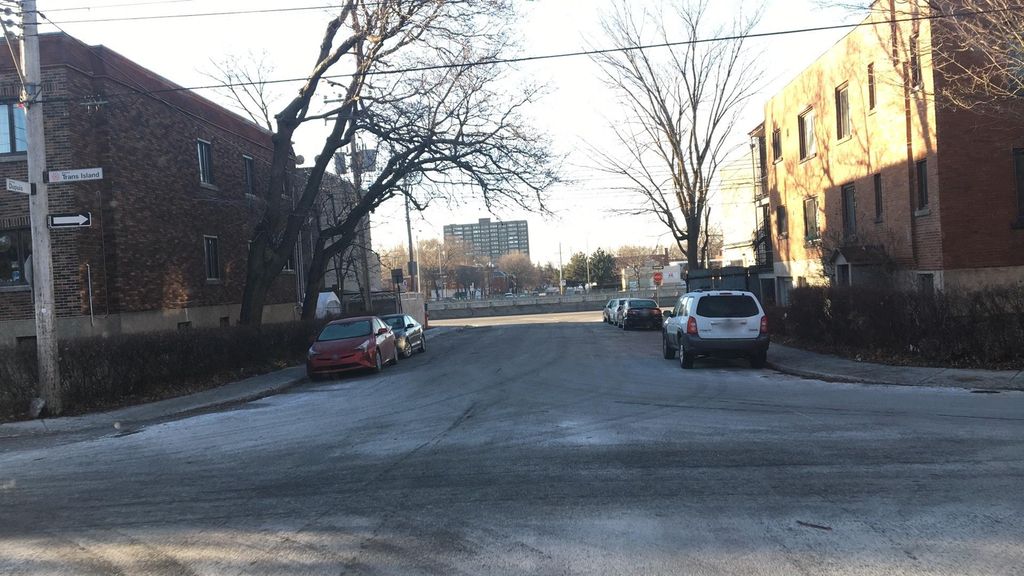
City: montreal